Question: I'm having a problem where I seem to be unable to get some divs to line up nicely. It doesn't really matter whether its in an accordion (like it is) or not. The accordion doesn't make a difference. Here's what it does now:

I think it's obvious that i'd like them to be vertically aligned together, at the top (as some are longer than others) If you could out, then that'd be great.
I tried to make a fiddle of it but failed miserably, so if you want to see it in action, you can find it at <URL>
If you need any more info, just ask. I'll do my best to help you.
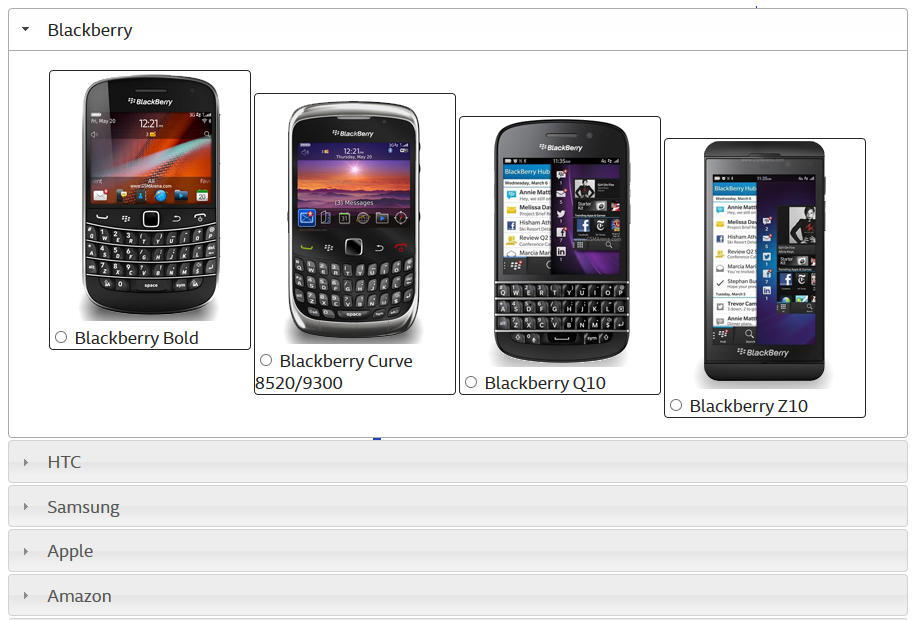
Answer: You have '<br>' tags between your labels. Remove them.
'''
<label><br><label>
'''